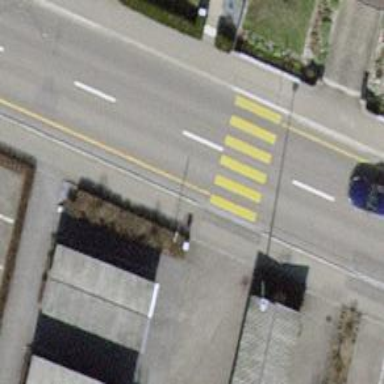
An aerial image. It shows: Kerb serving as barrier.